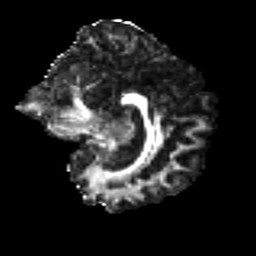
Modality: FA
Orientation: sagittal
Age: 27
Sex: female
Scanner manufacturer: ge
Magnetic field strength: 3 T
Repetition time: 7.8 s
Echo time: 0.0606 s